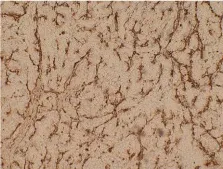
Pathological examination of this renal mass indicates the presence of clear cell renal cell carcinoma. (C) Tumor cells that are positive for vimentin (original magnification x100).
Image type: pathology (immunostaining)